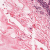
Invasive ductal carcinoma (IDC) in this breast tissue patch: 0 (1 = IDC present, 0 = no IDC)